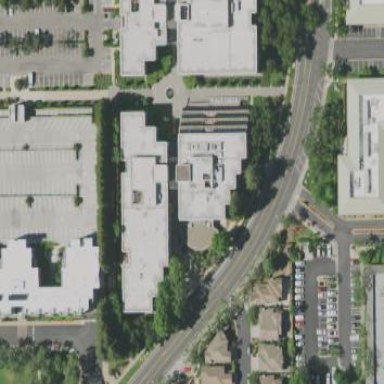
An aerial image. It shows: Office building.